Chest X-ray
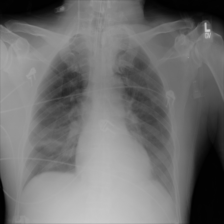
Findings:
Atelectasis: positive
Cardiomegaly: negative
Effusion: negative
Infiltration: negative
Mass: negative
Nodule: negative
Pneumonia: negative
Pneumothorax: negative
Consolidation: negative
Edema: negative
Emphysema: negative
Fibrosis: negative
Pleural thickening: negative
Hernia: negative